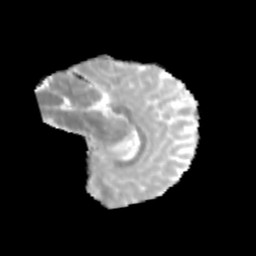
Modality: MD
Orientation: sagittal
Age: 12
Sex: male
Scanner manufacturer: siemens
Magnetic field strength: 3 T
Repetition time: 3.8 s
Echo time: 0.07 s